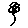
Label: flower